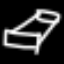
Label: bed